Question: I am working to let the About function in the page to show Enrollment Date for each student, but I am getting this error:

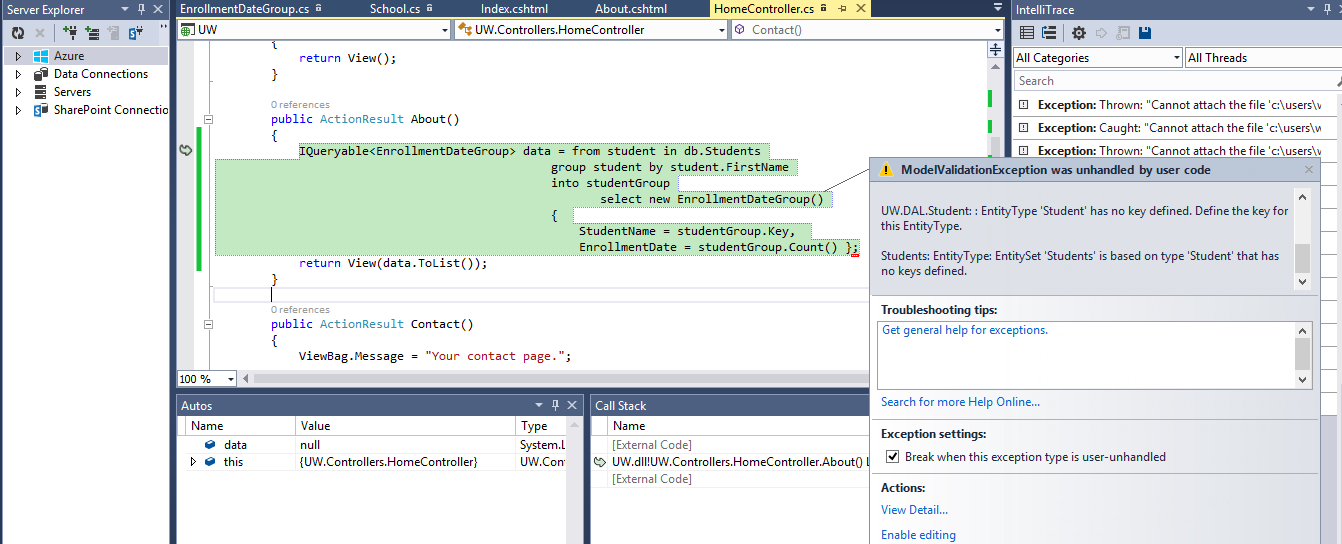
Answer: Entity Framework distinguish different objects in it's context by their keys. the problem is that the 'Student' entity does not have any key defined. if you are using code first maybe you are not following any conventions
conventions for primary key is like this
'''
public int EntityNameID {get;set;}
'''
or
'''
public int Id {get;set;}
'''
> Code First infers that a property is a primary key if a property on a
class is named "ID" (not case sensitive), or the class name followed
by "ID". If the type of the primary key property is numeric or GUID it
will be configured as an identity column.
you can also assign '[Key][1]' attribute to the property you want to be the key of your entity.
another way is to define the key of your entity using fluent API.
'''
modelBuilder.Entity<Student>.HasKey(s => s.Id);
'''